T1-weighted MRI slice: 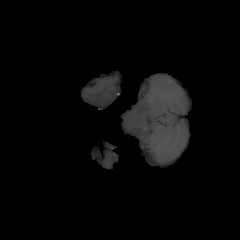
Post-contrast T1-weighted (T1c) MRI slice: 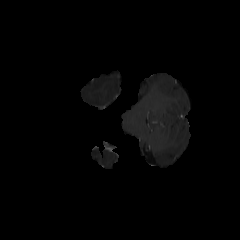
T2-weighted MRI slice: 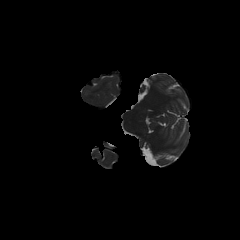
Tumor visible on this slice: no